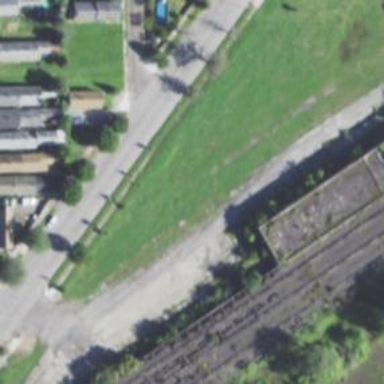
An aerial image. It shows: Abandoned railway.